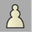
Piece: wP